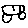
Label: car